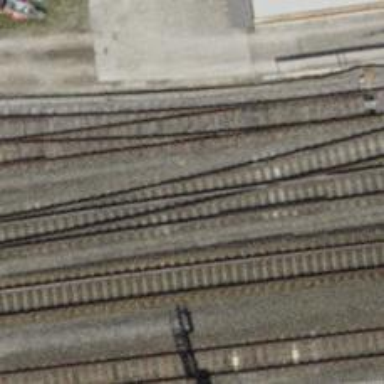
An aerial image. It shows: Railway siding with one electrified track and contact line.